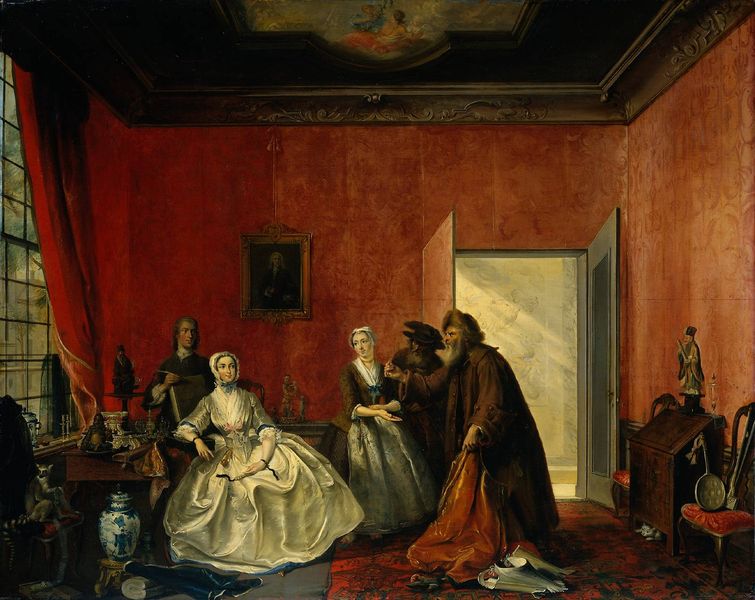
Titel: 'The Spendthrift', Act III, Scene V, from the play of the same name by Thomas Asselijn
Künstler: Cornelis Troost
Standort: Amsterdam
Institution: Rijksmuseum
Schlagwörter: blau, dunkel, feder, gemälde, mann, schatten, umhang, weiß, frauen, menschen, sitzen, stadt, braun, elegant, fenster, frau, hell, hintergrund, hut, hüte, kleid, kleider, licht, männer, orange, raum, reden, stuhl, szene, tisch, tür, zimmer, dame, hund, rot, schloss, tier, tiere, tuch, beige, gespräch, haube, herren, leute, rock, schleife, teppich, alt, bart, mütze, mützen, wand, alte, band, diener, dienerin, pelz, rahmen, samt, schale, stehen, vollbart, bild, bildnis, herr, innenraum, instrument, porträt, vorhang, boden, figur, interieur, mantel, reich, stoff, adel, decke, familie, händler, innen, seide, genre, kamin, sack, affe, vase, schürze, magd, kommode, papier, fußboden, mieder, rede, werbung, saal, polster, salon, tapete, kopftuch, glanz, musikinstrument, zofe, flügeltür, glänzend, stuck, türflügel, kammer, edel, ring, masche, schimmer, katze, offen, verkäufer, buch, porzellan, tageslicht, haustier, scheibe, bürgertum, flur, kunst, statuette, kathe, chinesisch, china, komode, besuch, vorang, werkzeug, statuen, glasfenster, tapisserie, korsett, umhänge, deckengemälde, kabinett, stuckdecke, laute, pelzmütze, bild im bild, sekretär, teppicht, papagei, teuer, beil, perser, krinoline, reifrock, schimmernd, ware, milieu, affen, antiquitäten, bild4, bärtog, fensterwand, kapuzineraffe, kapuzineraffen, kapuzineräffchen, pfanne, scleife, seketär, wandbespannung, wandtapete, wandtür, fester, tüt, kemenate, kunstgegenstände, 19.jahrhundert, frau in weiß, rotes zimmer, lamur, edle kleider, besuch bei einer wohlhabenden familie, vertreter im 17. jahrhundert